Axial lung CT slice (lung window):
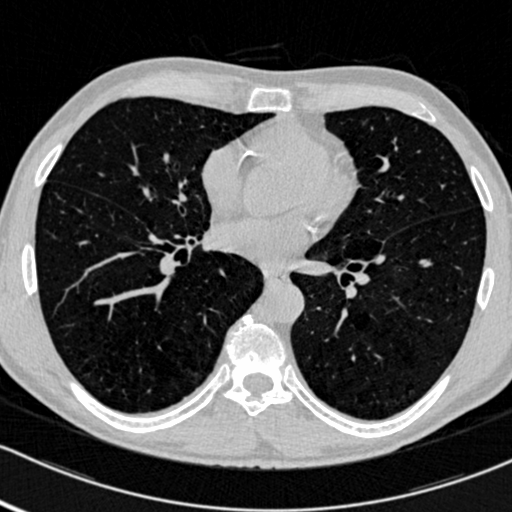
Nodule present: no